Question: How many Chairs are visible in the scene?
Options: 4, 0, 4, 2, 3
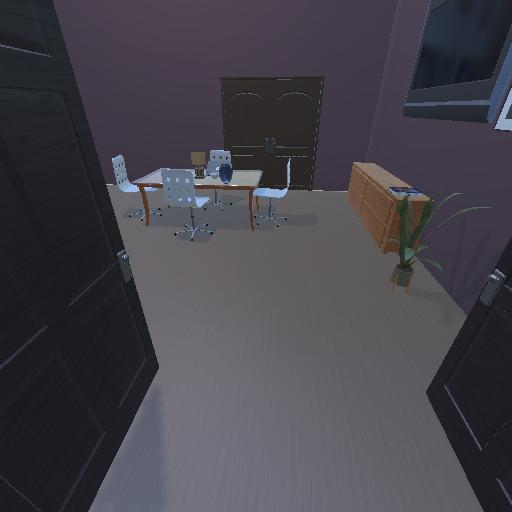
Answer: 4